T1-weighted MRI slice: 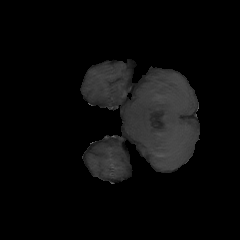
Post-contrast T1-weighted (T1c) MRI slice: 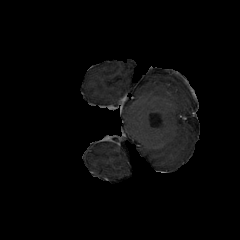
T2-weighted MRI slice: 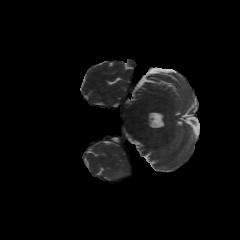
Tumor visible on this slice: no